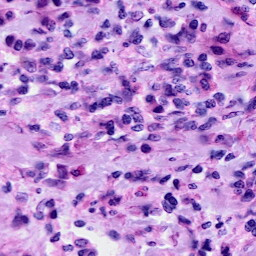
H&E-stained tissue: Cervix